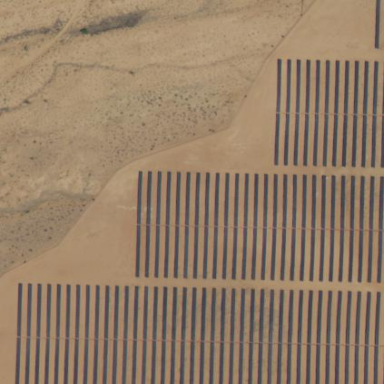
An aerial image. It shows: Solar power plant utilizing photovoltaic technology.